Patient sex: M
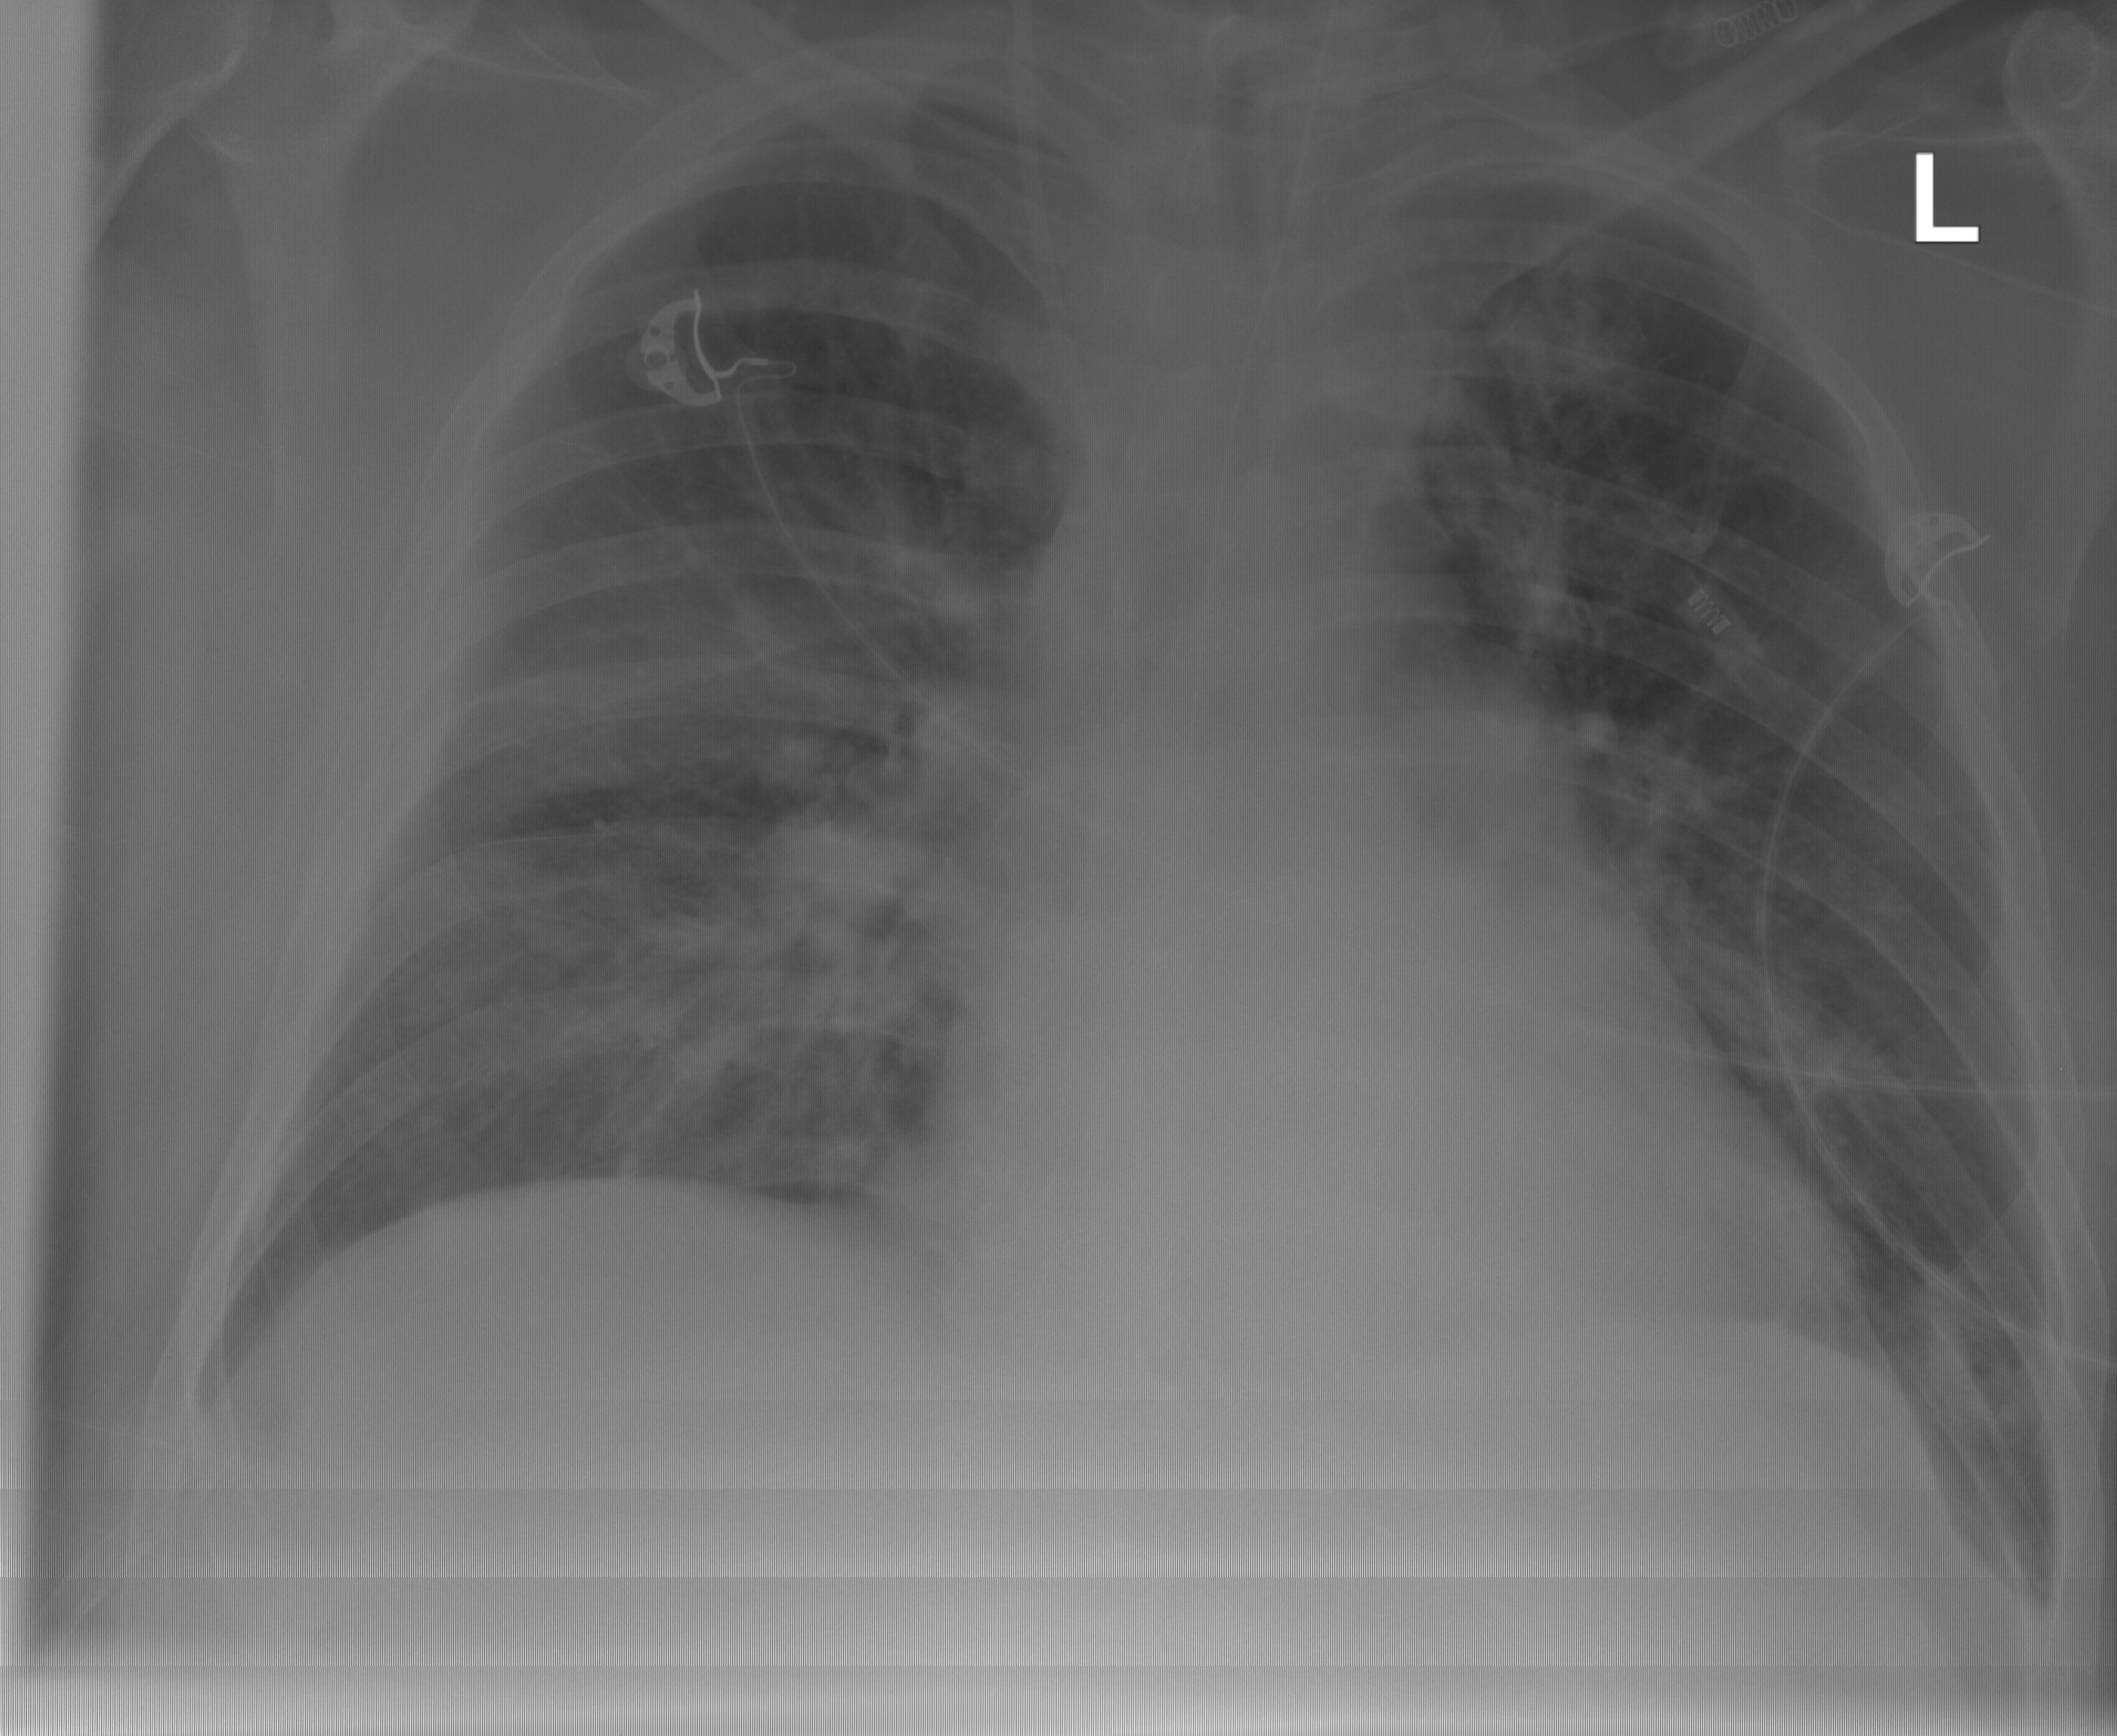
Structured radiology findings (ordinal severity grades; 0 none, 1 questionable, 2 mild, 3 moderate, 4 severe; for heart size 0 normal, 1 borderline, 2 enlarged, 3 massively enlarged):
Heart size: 0
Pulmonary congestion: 2
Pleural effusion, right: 0
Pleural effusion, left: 2
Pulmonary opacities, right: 2
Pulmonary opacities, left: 0
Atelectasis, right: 0
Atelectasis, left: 0